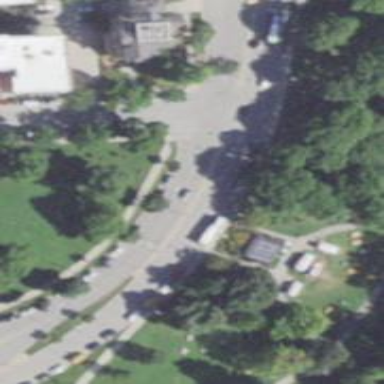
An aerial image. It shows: Secondary road with separate asphalt sidewalk.